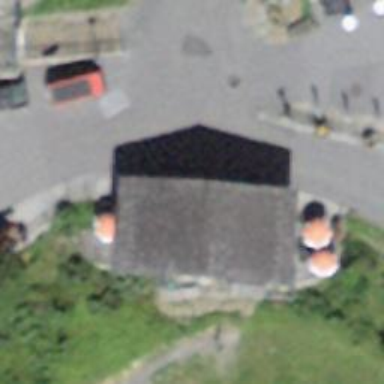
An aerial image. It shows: Kiosk.